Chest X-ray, PA view. Patient: 65 years old, sex M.
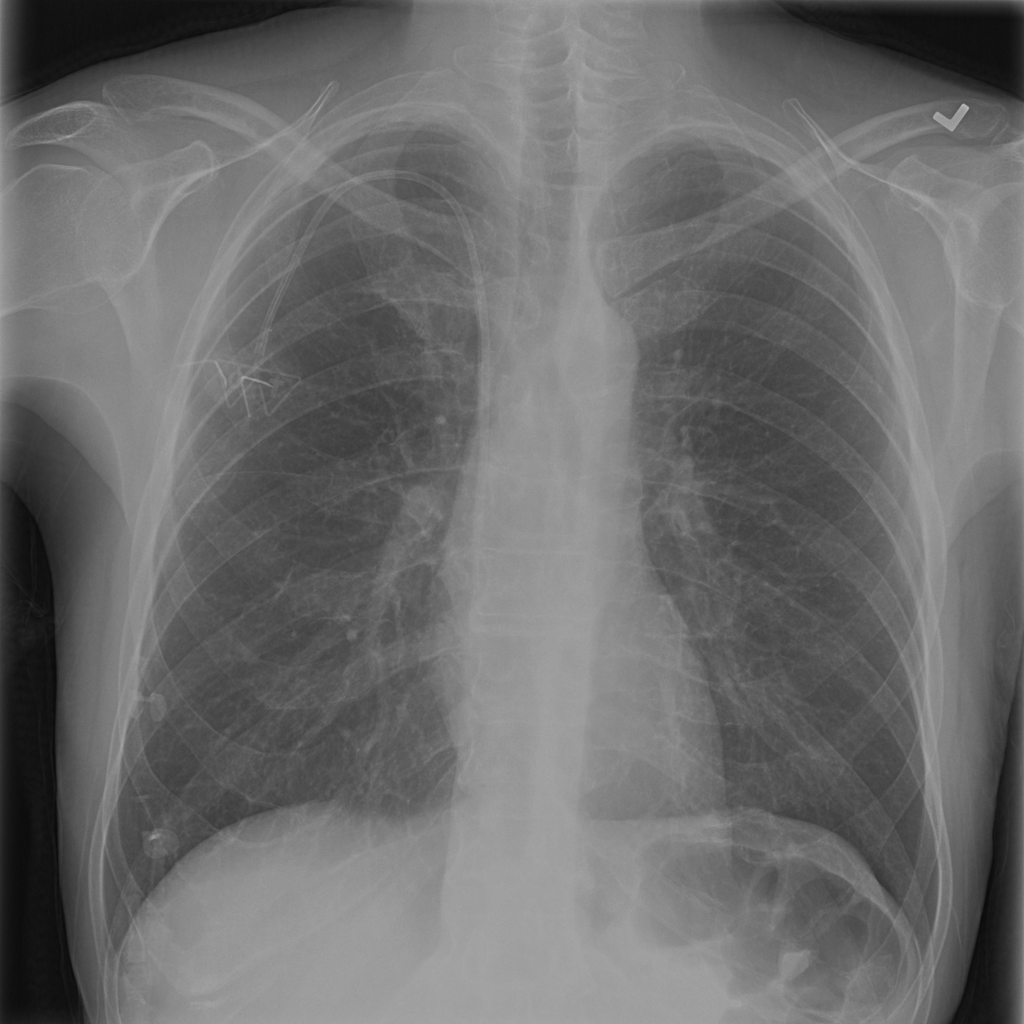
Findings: Infiltration